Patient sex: M
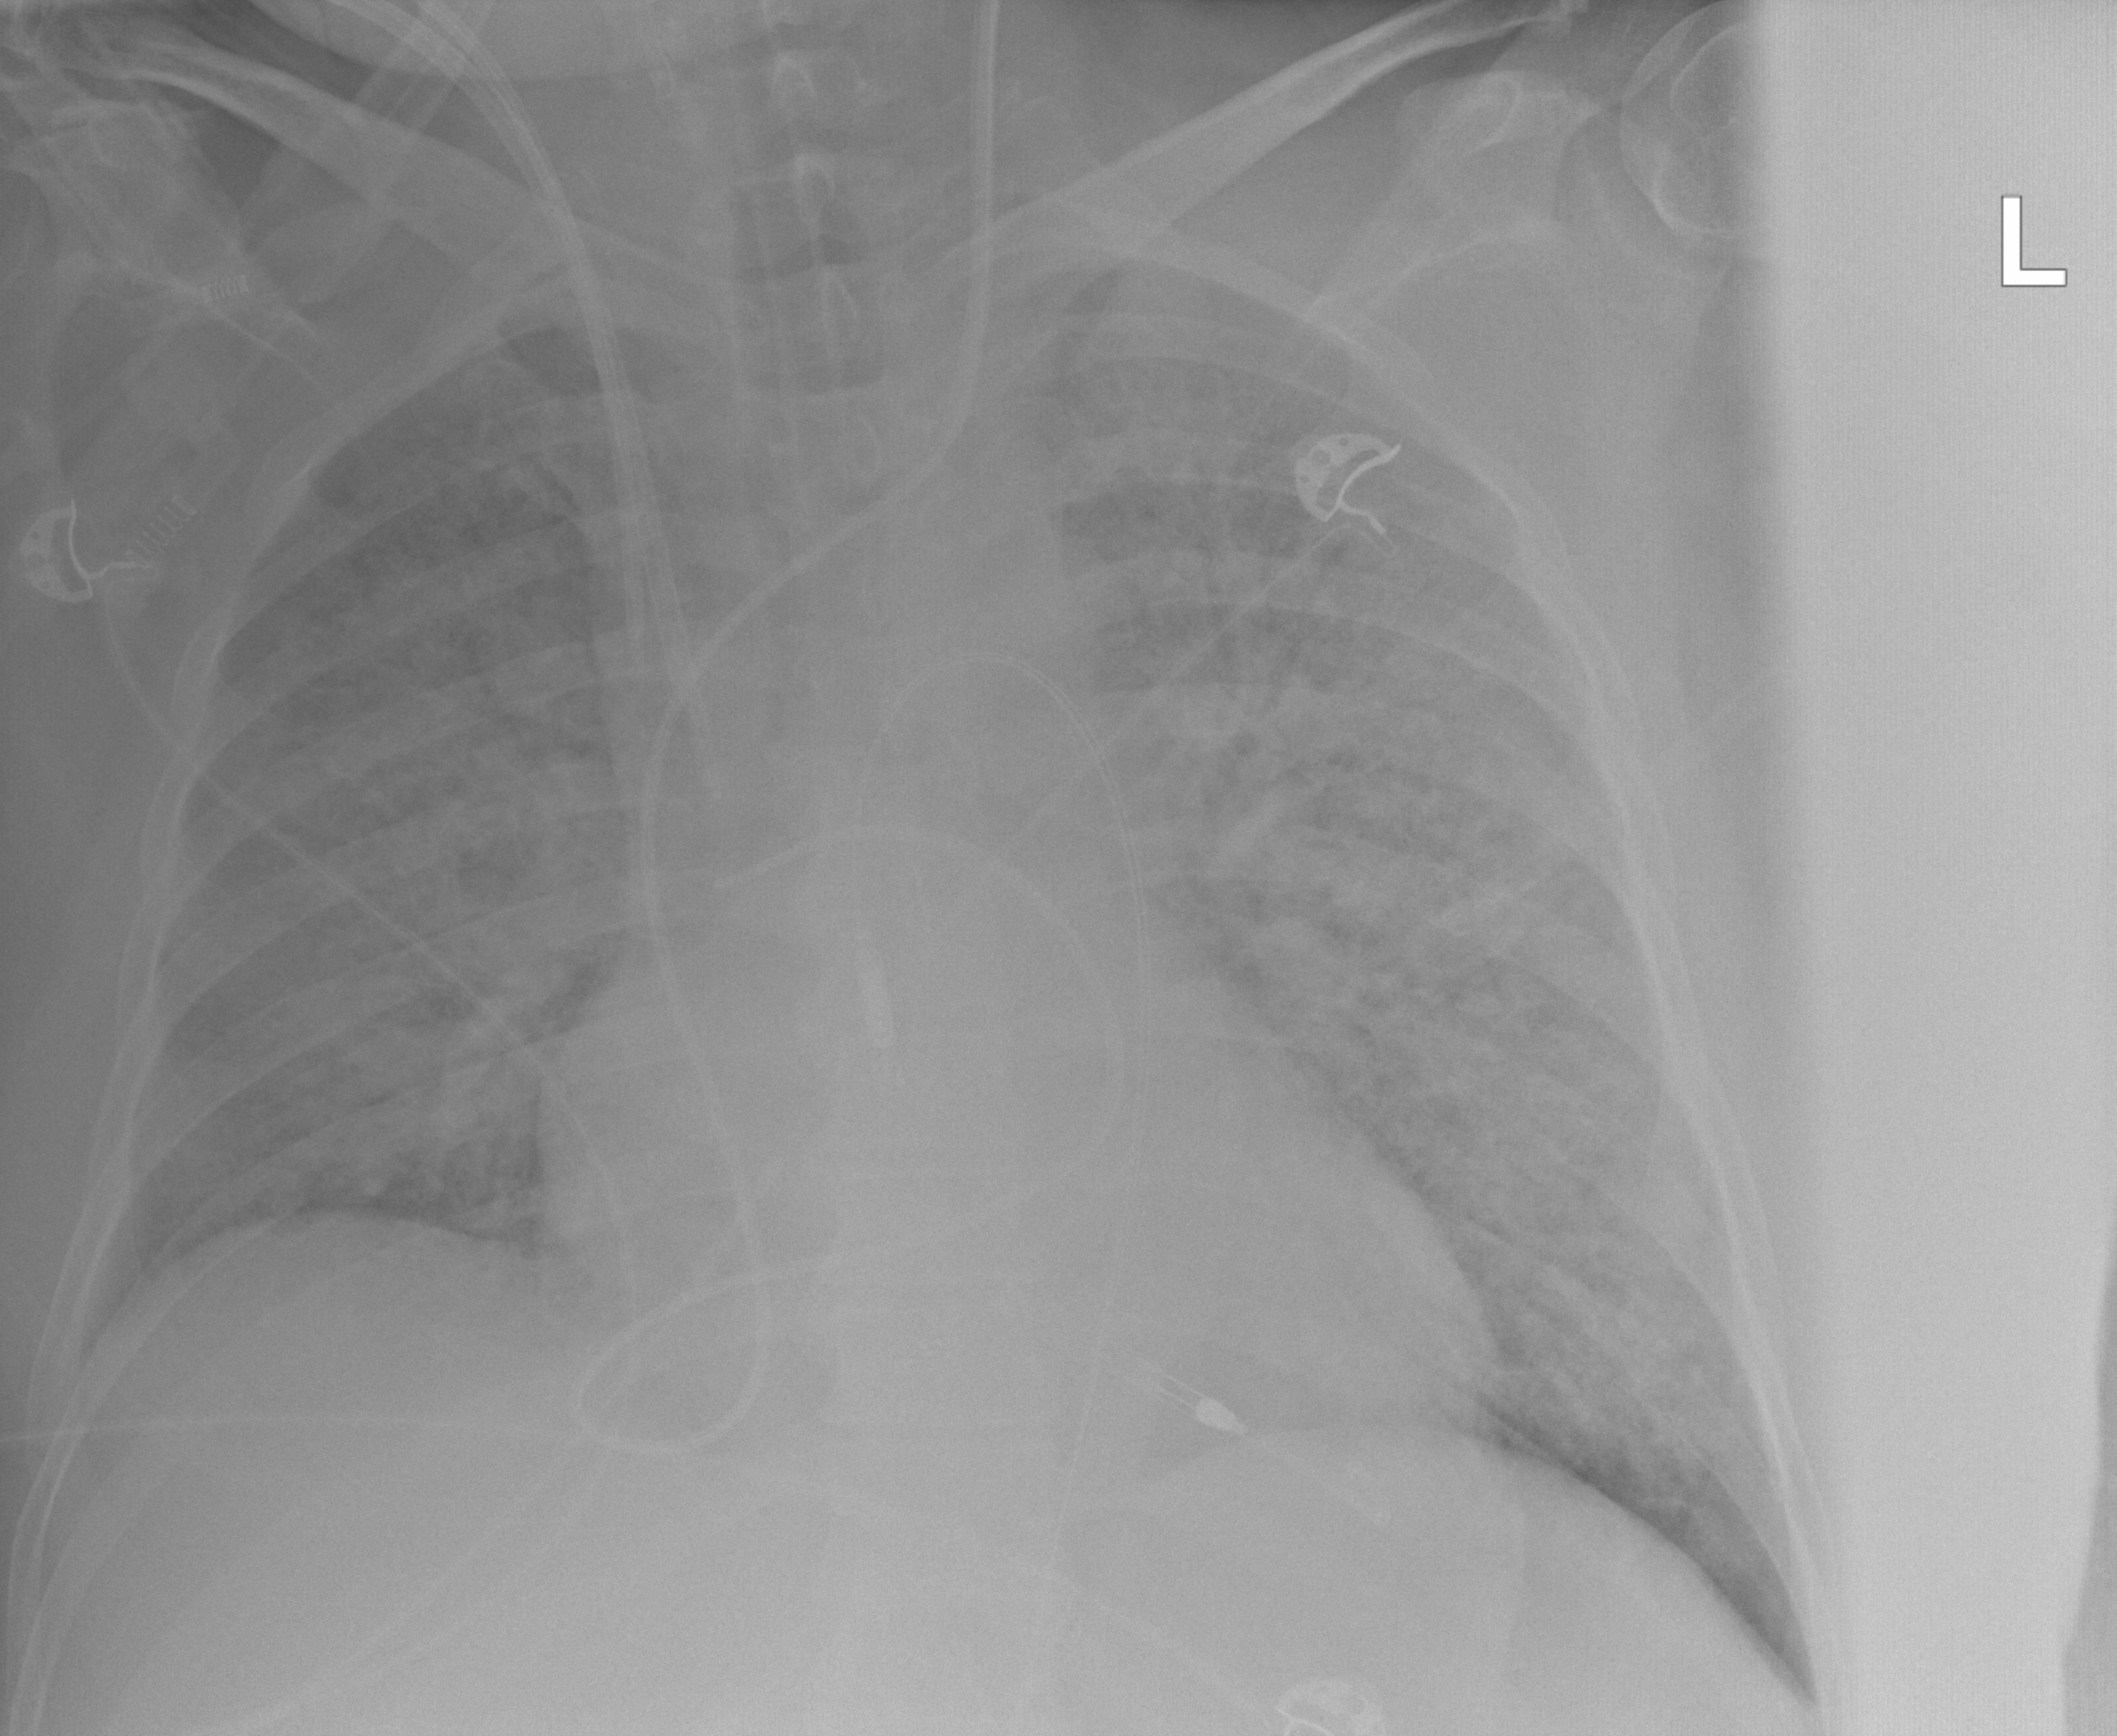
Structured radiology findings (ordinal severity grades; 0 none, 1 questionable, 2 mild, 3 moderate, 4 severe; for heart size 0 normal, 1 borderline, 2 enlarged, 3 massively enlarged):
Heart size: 2
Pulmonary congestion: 3
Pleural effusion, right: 0
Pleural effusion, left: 0
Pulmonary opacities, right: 2
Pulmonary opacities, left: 3
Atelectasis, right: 2
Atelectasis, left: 2